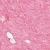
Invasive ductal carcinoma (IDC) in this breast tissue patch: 0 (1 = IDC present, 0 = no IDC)